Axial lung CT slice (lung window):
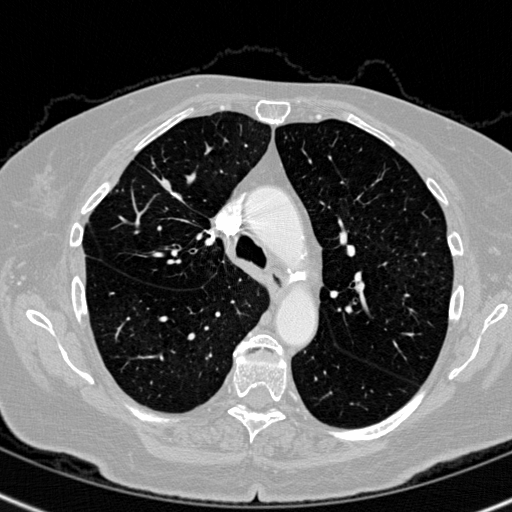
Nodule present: no